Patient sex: M
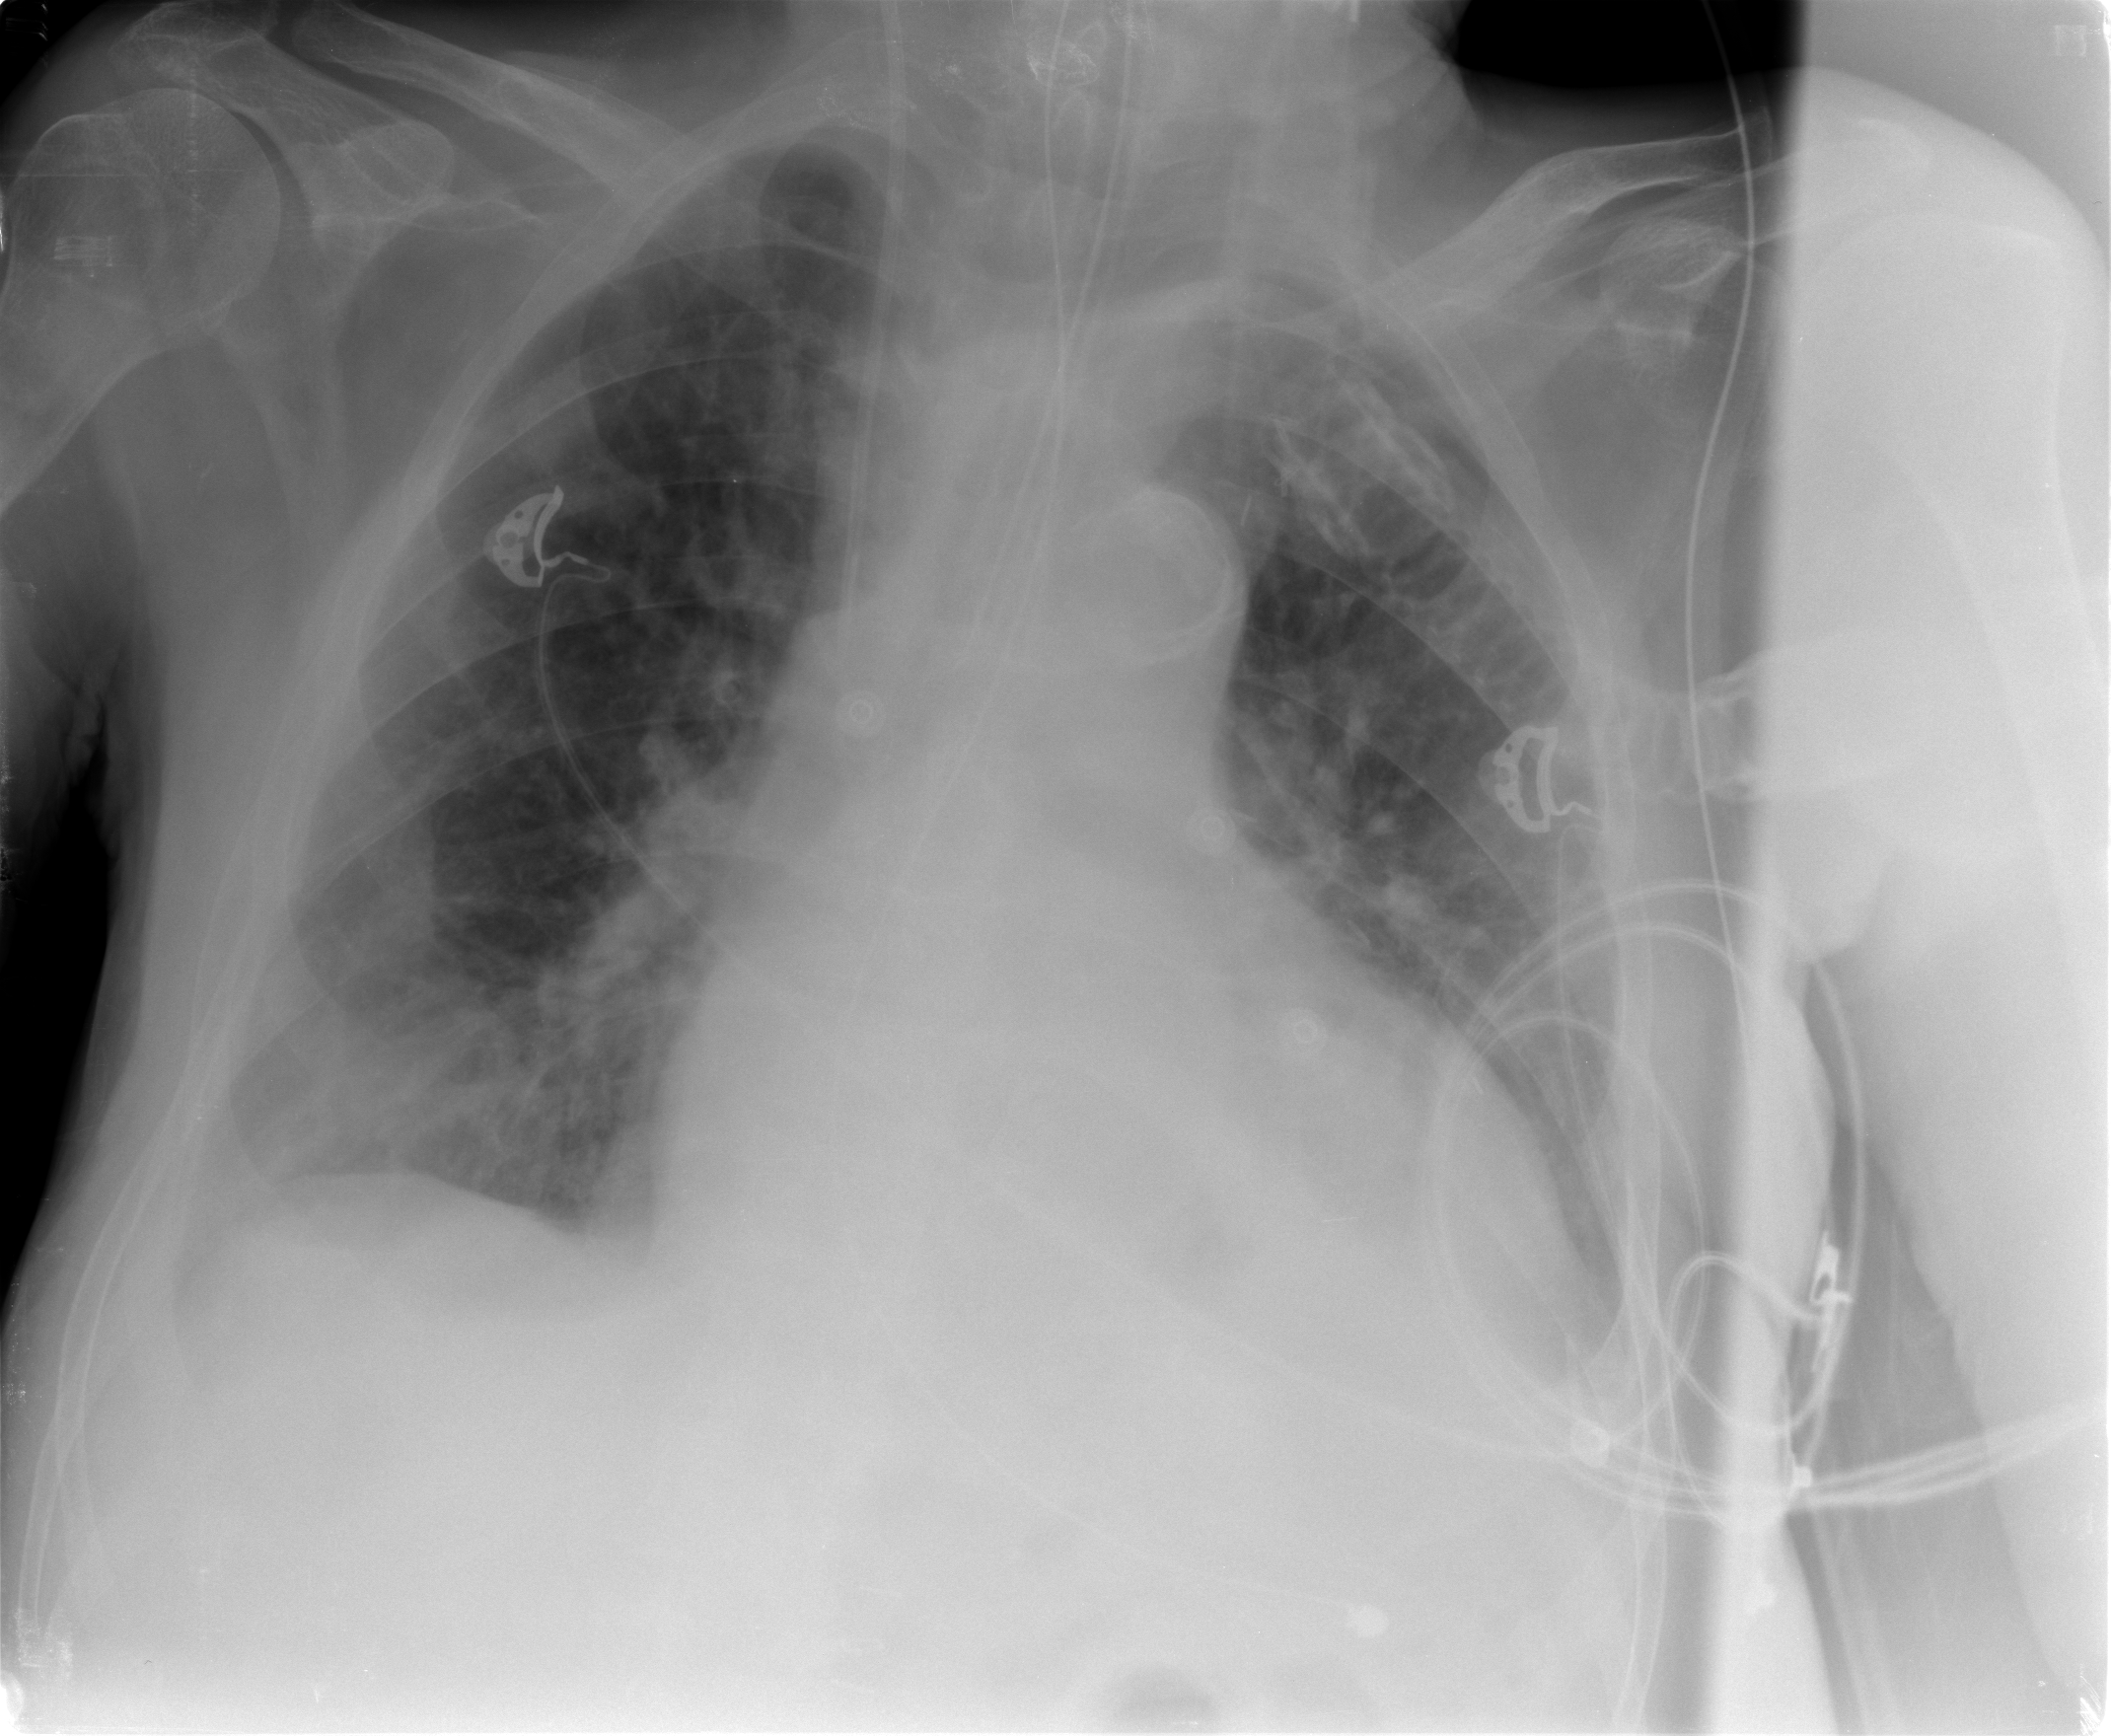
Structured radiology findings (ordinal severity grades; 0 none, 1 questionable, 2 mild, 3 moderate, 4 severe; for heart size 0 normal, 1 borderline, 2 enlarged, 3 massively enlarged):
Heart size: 2
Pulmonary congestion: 1
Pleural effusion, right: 0
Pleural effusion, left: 0
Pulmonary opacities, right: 0
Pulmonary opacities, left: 0
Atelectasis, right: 1
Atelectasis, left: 0